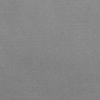
Label: dusty